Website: apple-inc
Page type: payment
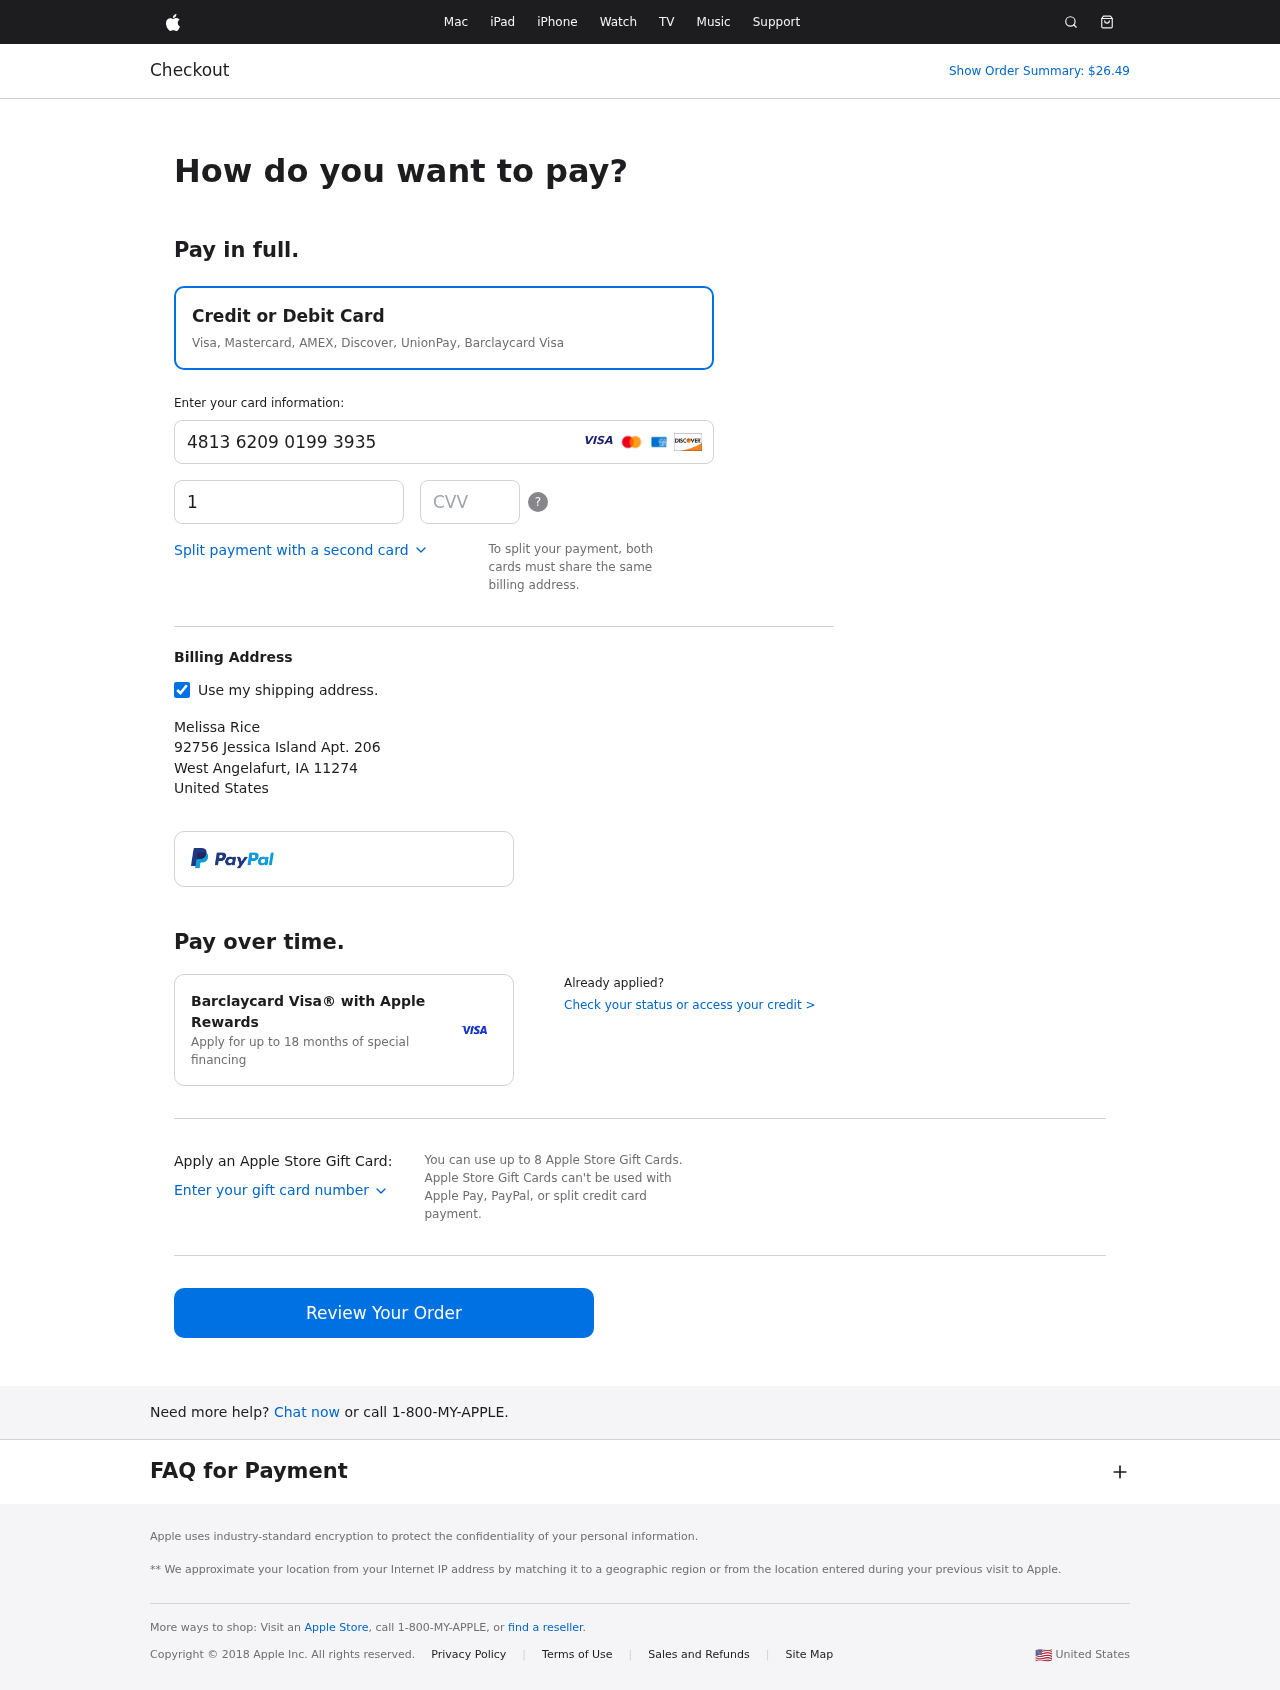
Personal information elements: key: PII_CARD_CVV
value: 701
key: PII_CARD_EXPIRY
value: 10/27
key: PII_CARD_NUMBER
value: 4813 6209 0199 3935
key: PII_CITY
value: West Angelafurt
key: PII_COUNTRY
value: United States
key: PII_FULLNAME
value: Melissa Rice
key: PII_POSTCODE
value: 11274
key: PII_STATE_ABBR
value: IA
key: PII_STREET
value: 92756 Jessica Island Apt. 206
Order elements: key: ORDER_TOTAL
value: Show Order Summary: $26.49